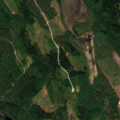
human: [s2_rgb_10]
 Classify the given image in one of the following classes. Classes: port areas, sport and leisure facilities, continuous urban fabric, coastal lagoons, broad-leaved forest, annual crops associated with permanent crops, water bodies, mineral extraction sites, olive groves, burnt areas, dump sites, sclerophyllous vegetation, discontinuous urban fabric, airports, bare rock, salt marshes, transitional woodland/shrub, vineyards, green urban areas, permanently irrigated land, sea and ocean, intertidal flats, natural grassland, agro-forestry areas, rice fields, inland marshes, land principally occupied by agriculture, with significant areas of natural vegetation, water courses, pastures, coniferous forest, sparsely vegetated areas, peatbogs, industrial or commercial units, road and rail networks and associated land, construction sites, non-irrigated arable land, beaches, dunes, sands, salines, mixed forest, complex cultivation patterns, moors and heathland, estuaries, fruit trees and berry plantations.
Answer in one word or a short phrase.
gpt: coniferous forest, mixed forest, transitional woodland/shrub, water bodies